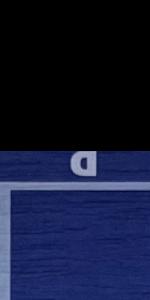
Label: Empty